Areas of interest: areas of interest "Park and greenspace"
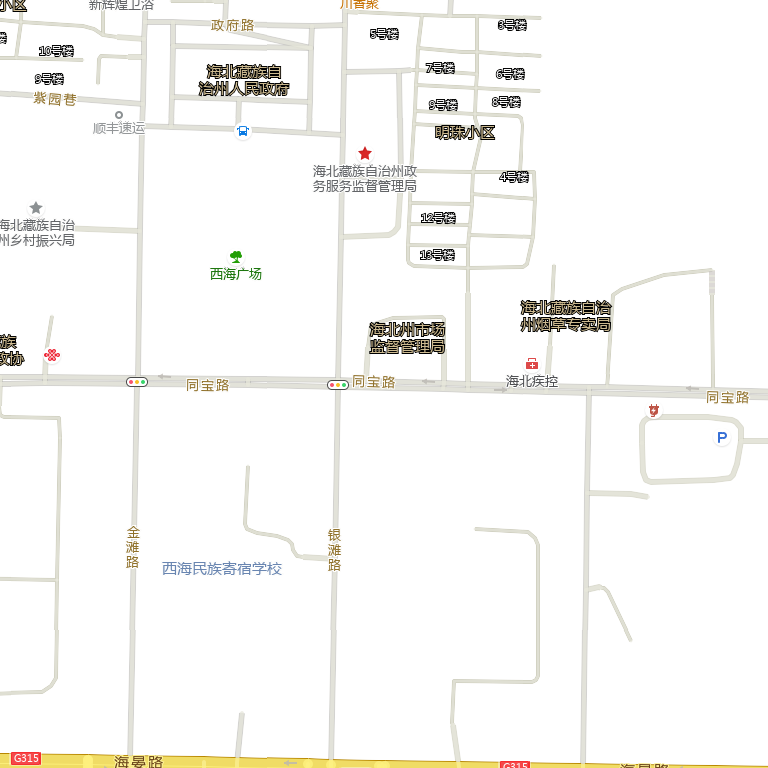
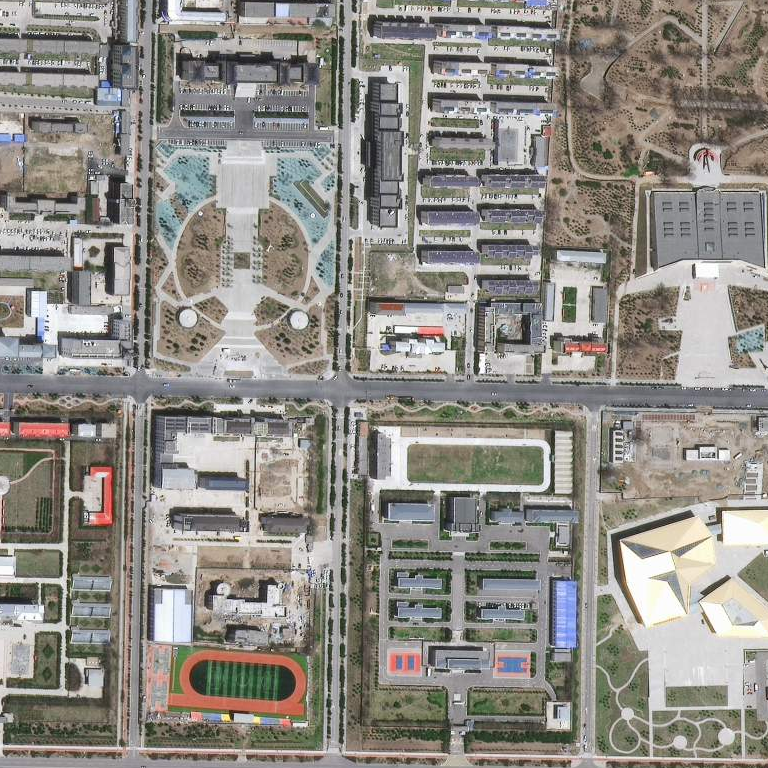